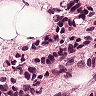
Metastatic tissue present: yes